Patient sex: F
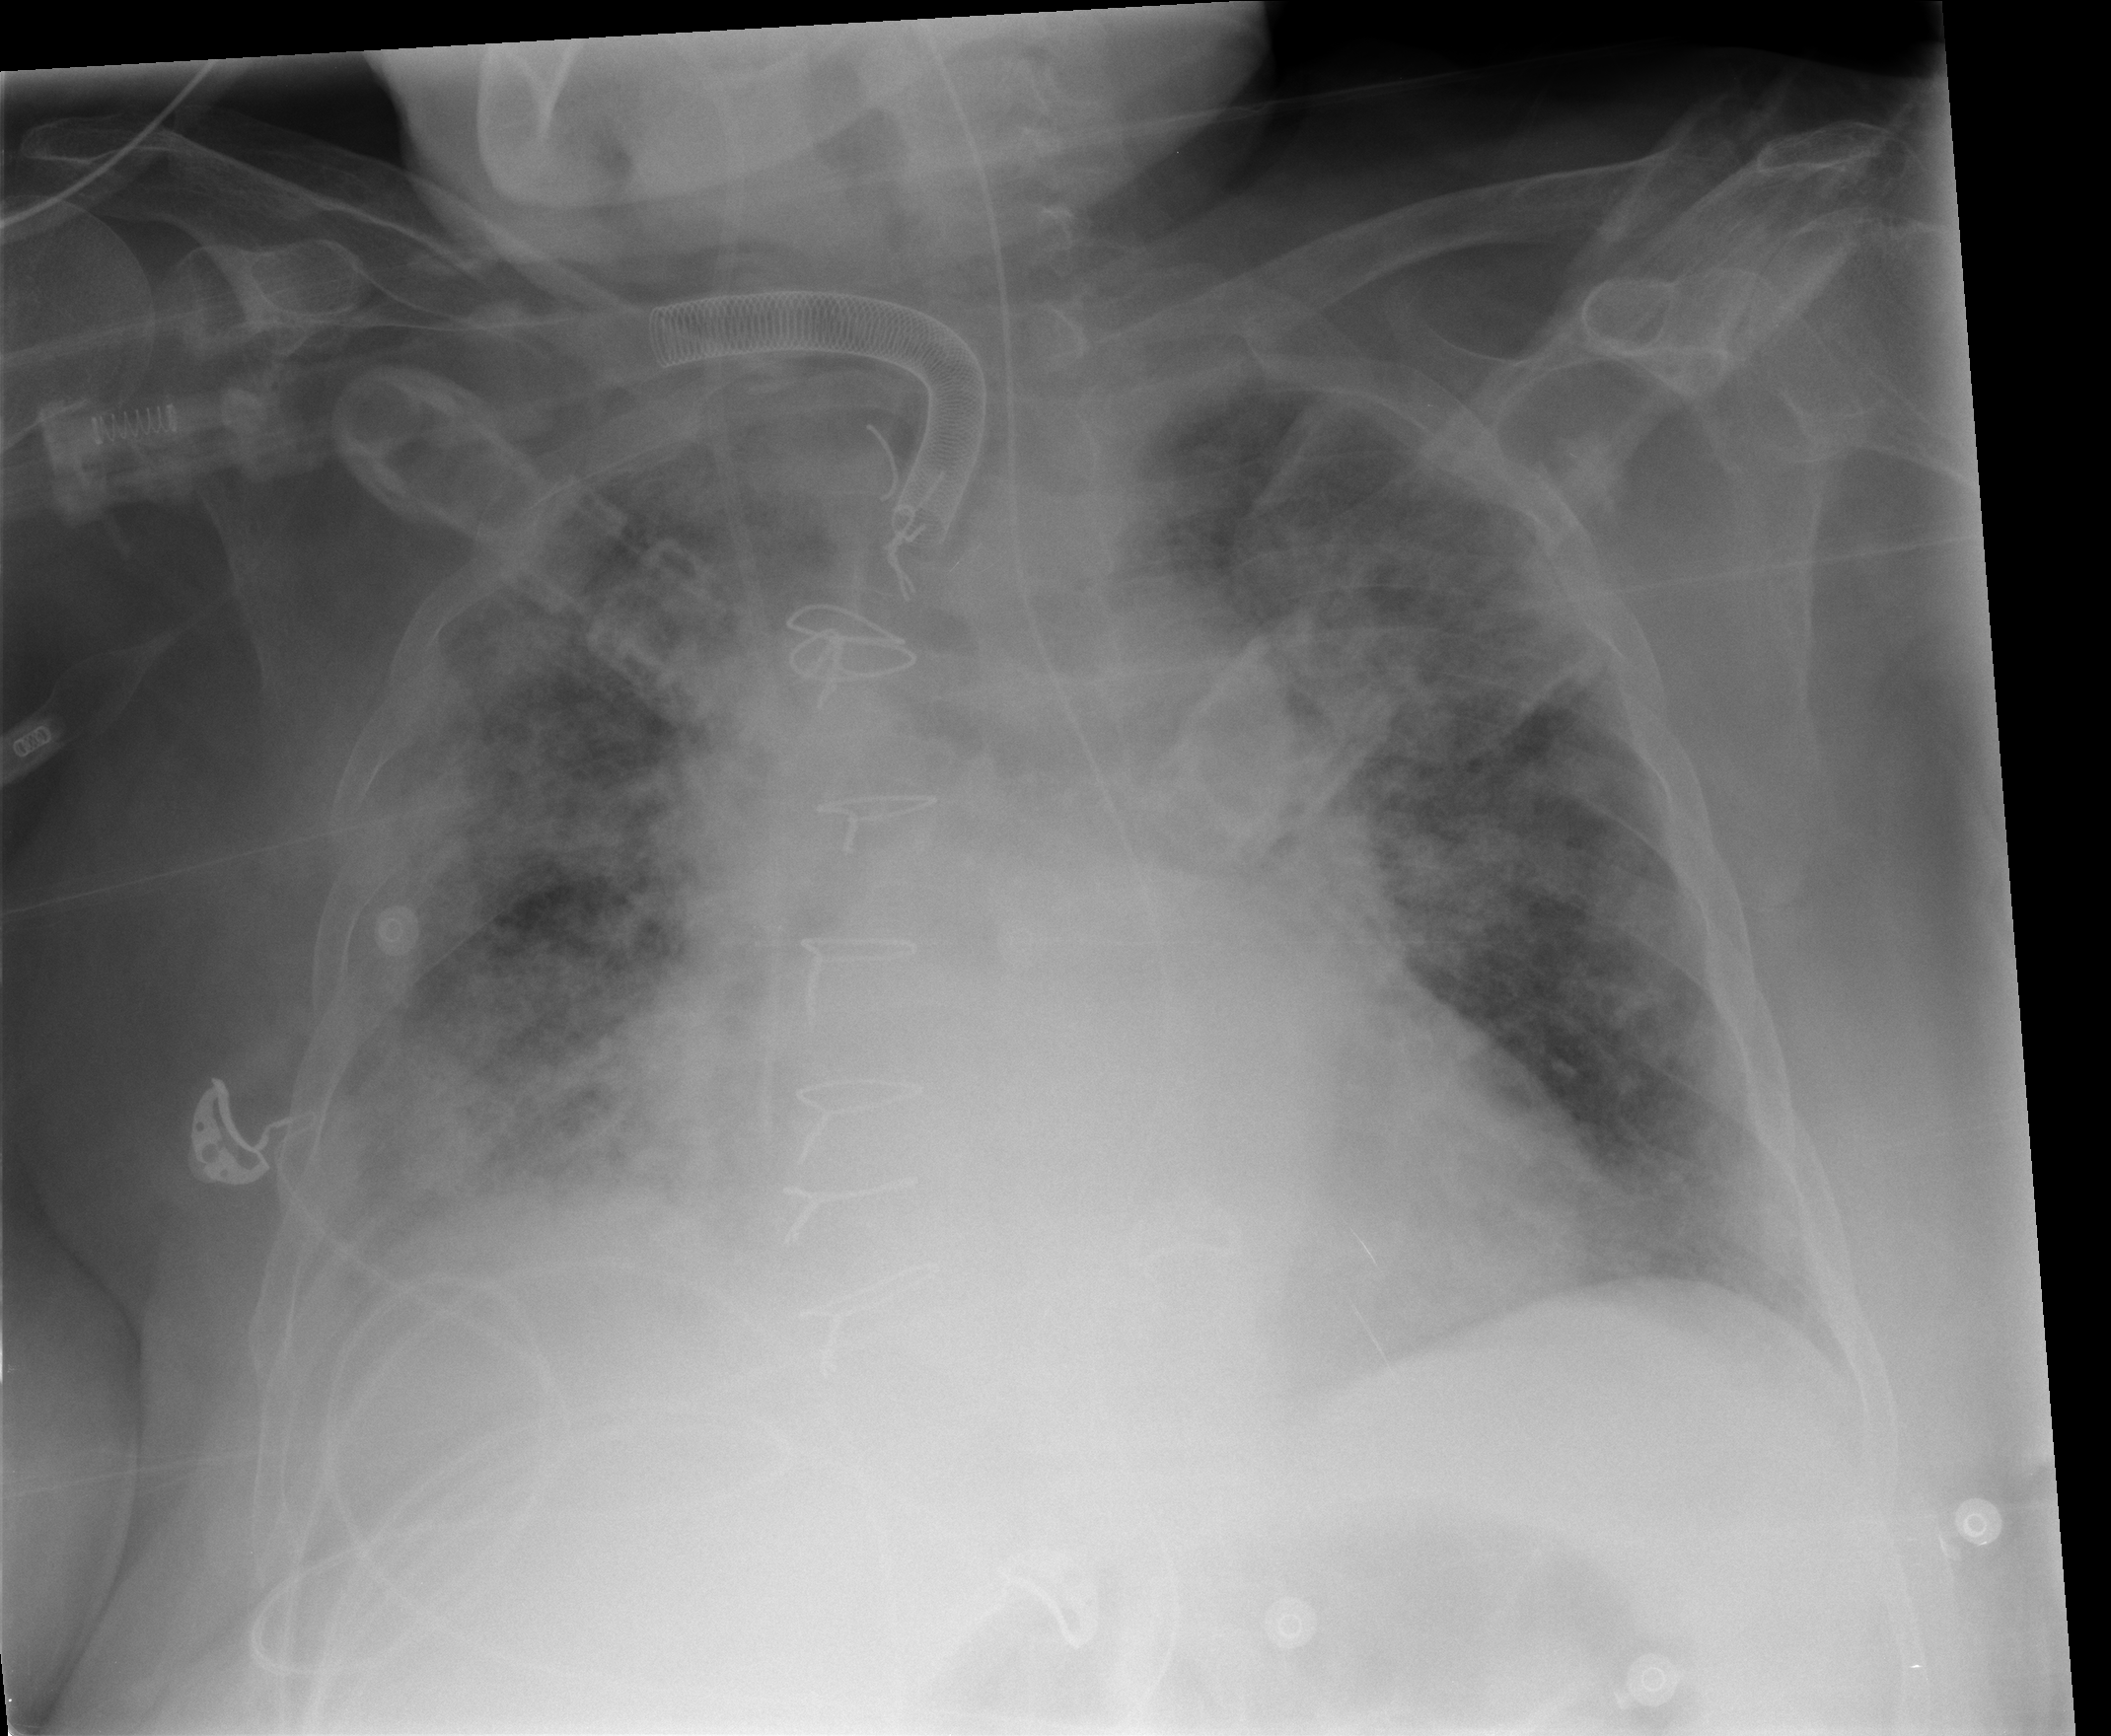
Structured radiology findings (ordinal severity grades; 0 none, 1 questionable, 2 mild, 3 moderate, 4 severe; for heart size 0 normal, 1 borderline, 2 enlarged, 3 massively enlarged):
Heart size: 2
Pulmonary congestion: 2
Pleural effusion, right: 1
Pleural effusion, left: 0
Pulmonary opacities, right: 4
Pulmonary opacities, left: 3
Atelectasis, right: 3
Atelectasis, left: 2